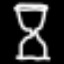
Label: hourglass